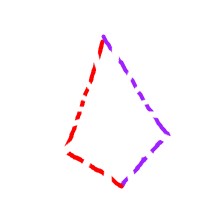
Shape: kite